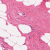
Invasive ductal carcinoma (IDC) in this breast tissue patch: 0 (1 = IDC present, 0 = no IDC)